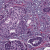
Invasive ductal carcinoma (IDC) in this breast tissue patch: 1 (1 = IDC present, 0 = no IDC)